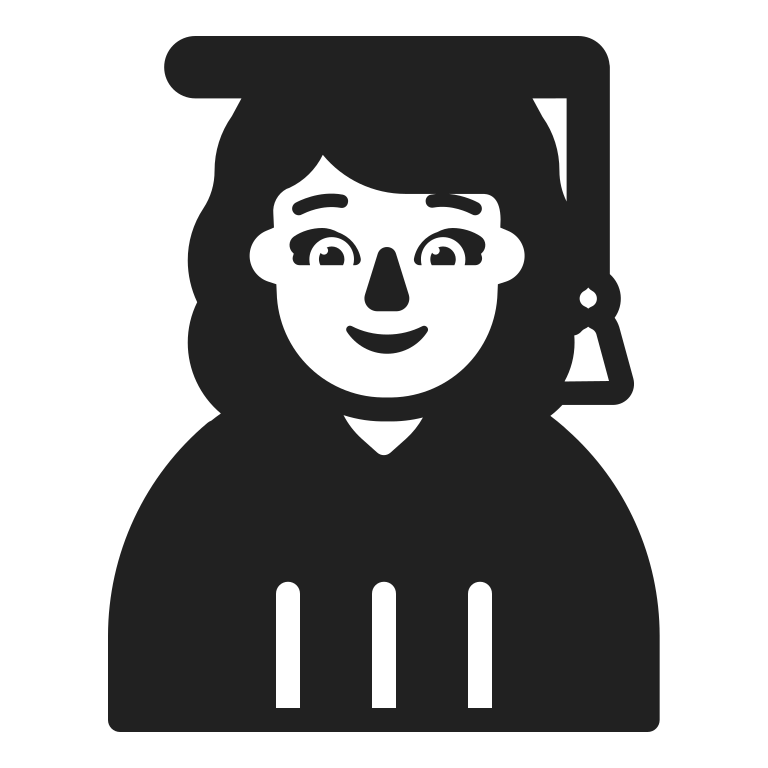
woman student high contrast default